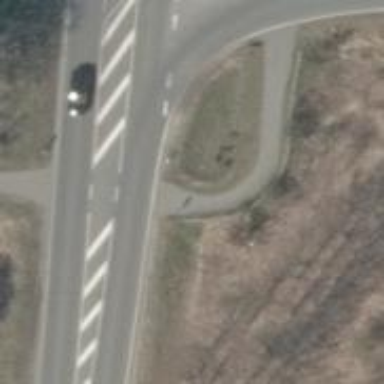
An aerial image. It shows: Asphalt path.